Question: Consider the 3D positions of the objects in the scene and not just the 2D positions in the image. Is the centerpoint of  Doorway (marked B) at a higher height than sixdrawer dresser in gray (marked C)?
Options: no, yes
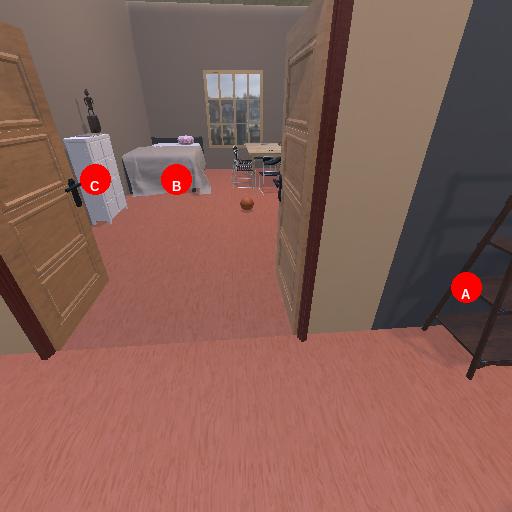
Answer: no